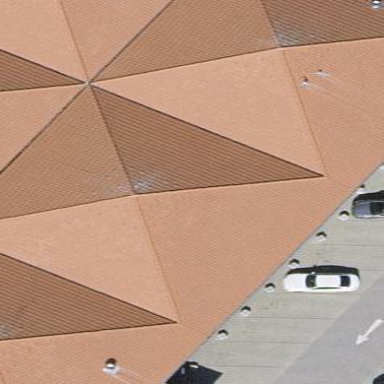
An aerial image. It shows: Building with pyramidal red roof. The building has brown color.